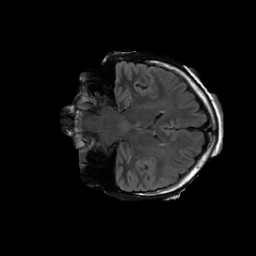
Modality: FLAIR
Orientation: coronal
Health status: ill
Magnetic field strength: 3 T